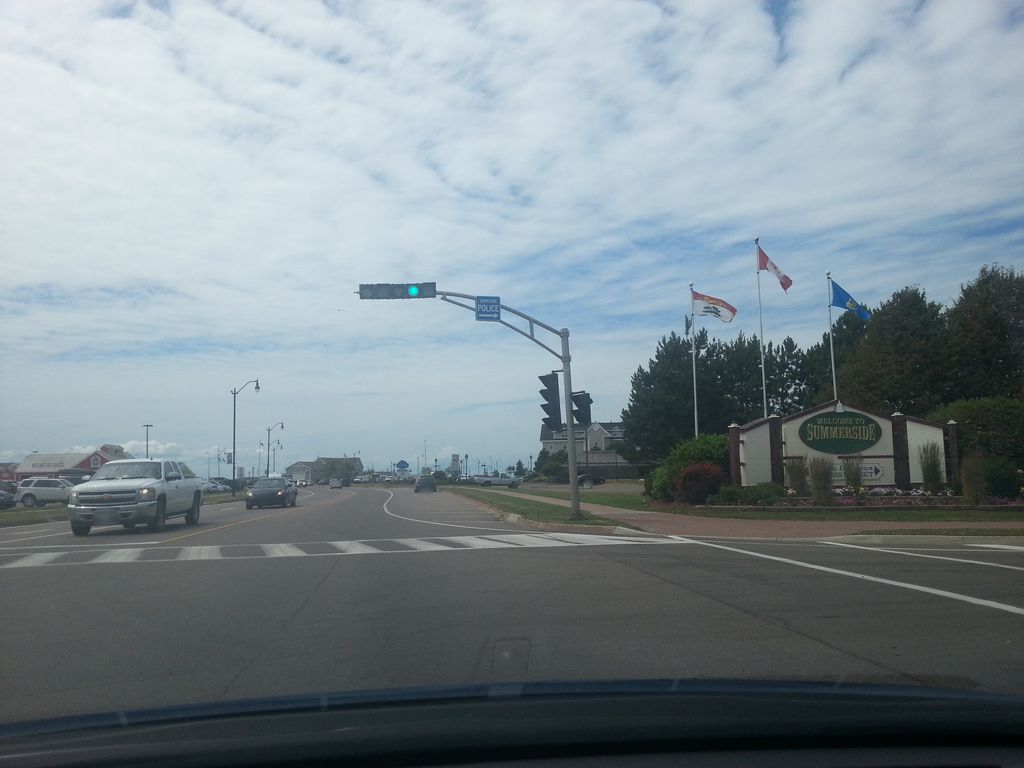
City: charlottetown